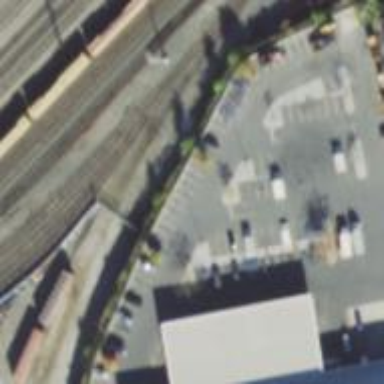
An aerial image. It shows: Railway yard in service.